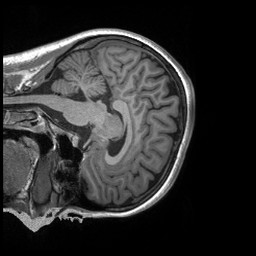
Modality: T1w
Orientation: sagittal
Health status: ill
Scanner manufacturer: siemens
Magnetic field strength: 3 T
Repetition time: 2.3 s
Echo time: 0.00243 s